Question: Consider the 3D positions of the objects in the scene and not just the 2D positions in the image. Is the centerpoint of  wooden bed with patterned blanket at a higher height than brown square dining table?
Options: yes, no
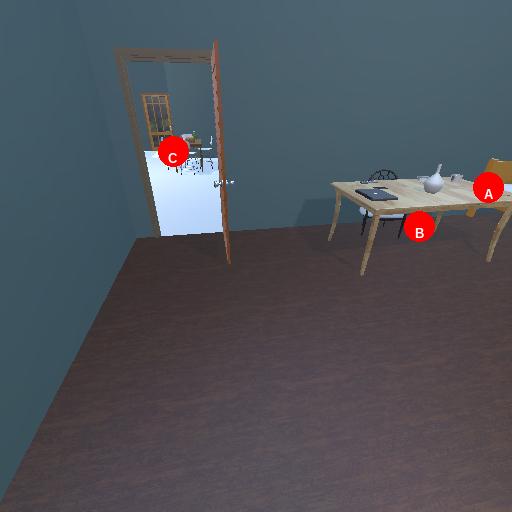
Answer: yes